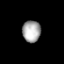
Tissue: prostate
Cell type: T cells
Senescence score: 0.3493
Nuclear area (px): 389
Mean DAPI intensity: 167.195